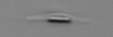
Label: Cylindrotheca